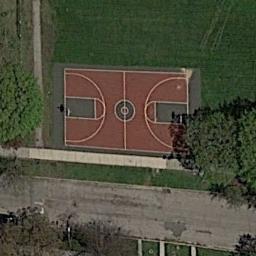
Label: basketball_court